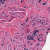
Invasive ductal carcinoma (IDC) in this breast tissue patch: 1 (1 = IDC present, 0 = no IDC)